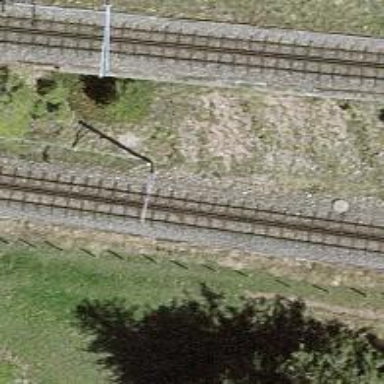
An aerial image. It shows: Retaining wall.